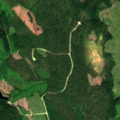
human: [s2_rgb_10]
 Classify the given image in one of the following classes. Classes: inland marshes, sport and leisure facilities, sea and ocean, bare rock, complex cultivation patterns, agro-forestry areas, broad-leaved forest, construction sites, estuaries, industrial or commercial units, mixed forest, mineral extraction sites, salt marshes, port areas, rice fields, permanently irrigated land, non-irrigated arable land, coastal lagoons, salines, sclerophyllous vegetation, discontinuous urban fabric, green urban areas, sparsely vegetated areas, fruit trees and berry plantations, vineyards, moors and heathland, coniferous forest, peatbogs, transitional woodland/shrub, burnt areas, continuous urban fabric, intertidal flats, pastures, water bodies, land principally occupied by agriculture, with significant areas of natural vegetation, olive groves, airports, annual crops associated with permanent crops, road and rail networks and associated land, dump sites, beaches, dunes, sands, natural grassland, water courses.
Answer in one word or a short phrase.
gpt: coniferous forest, mixed forest, transitional woodland/shrub